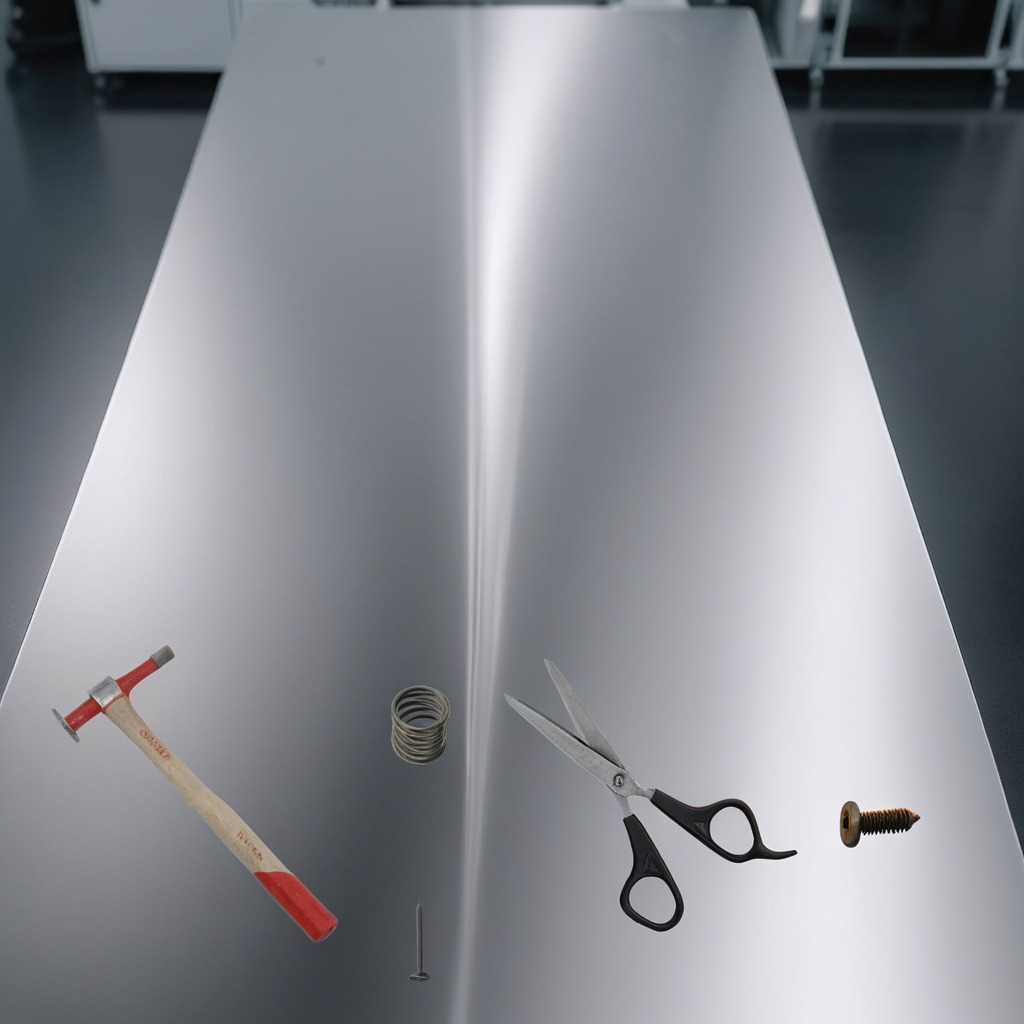
A metal machine screw, an iron nail, a hammer, a coiled metal spring, and a pair of scissors are lying on a stainless steel table in a high-end prototyping lab.